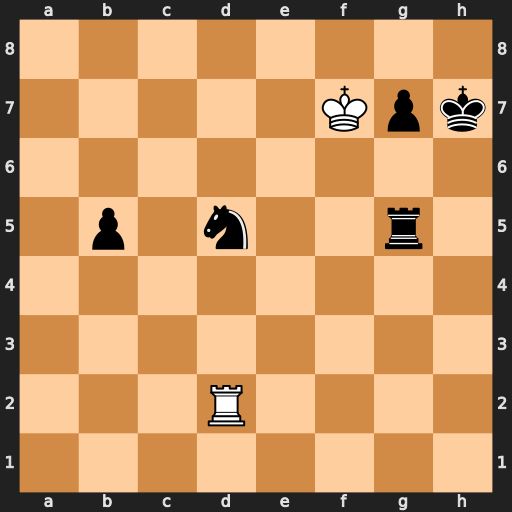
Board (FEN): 8/5Kpk/8/1p1n2r1/8/8/3R4/8
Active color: w
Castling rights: -
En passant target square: -
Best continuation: Rh2+ Rh5 Rxh5#